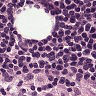
Metastatic tissue present: no